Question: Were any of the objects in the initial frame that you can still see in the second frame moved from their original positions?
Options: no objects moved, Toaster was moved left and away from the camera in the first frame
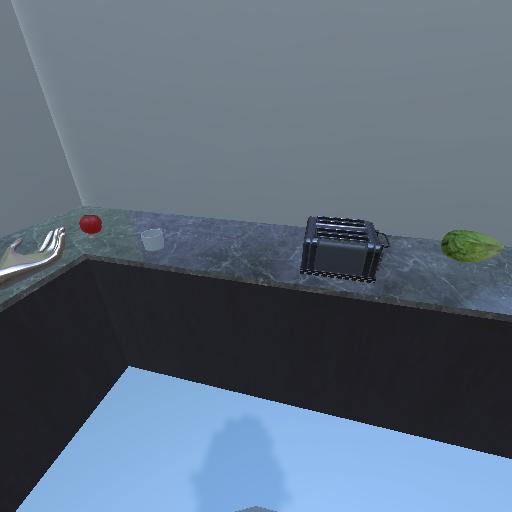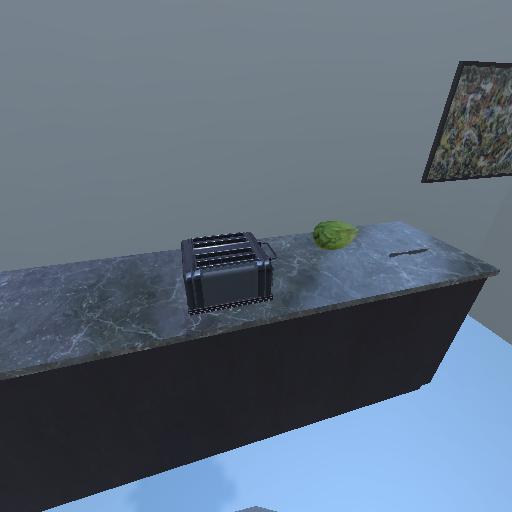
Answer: no objects moved